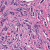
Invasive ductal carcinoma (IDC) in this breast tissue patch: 1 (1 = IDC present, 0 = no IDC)